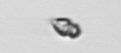
Label: Heterocapsa_rotundata